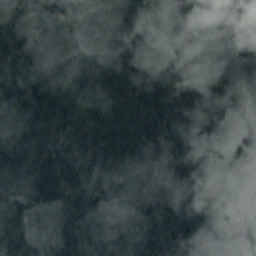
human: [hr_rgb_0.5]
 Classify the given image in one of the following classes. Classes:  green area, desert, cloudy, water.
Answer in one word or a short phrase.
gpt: cloudy